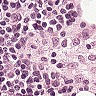
Metastatic tissue present: no